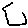
Label: hexagon